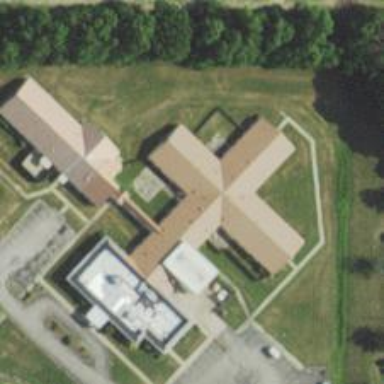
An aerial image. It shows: Healthcare facility identified as hospital.